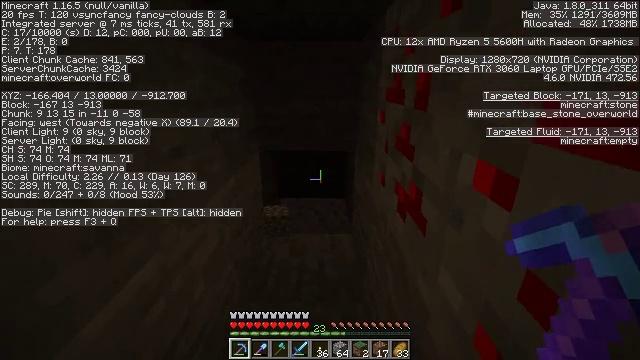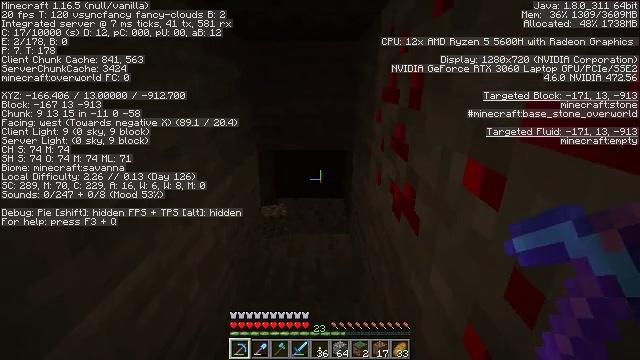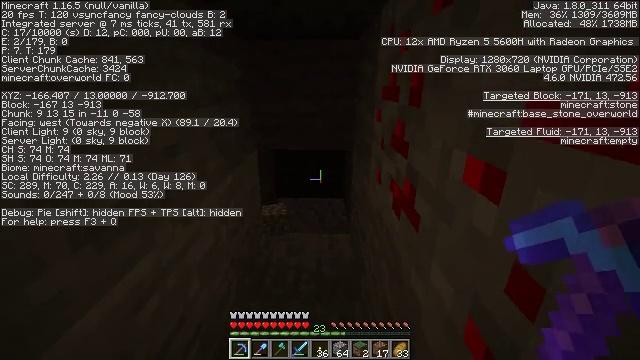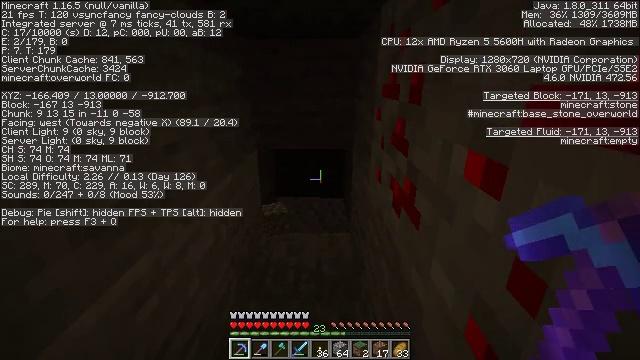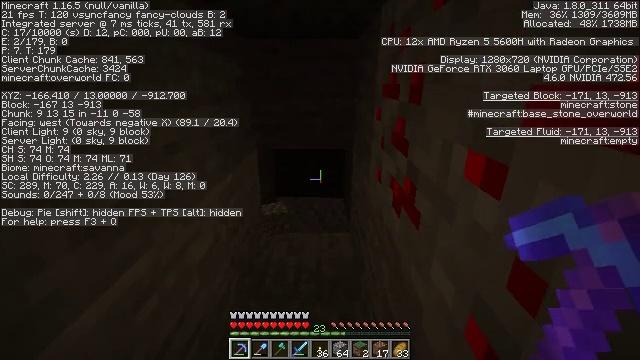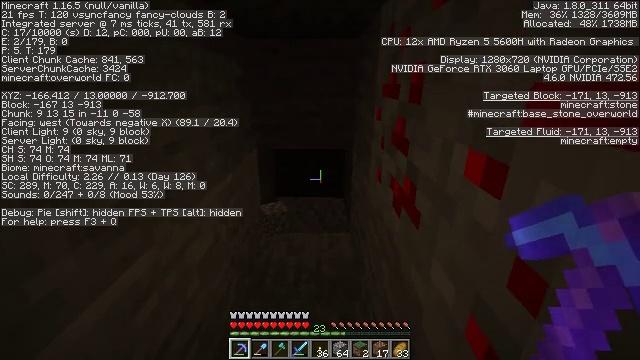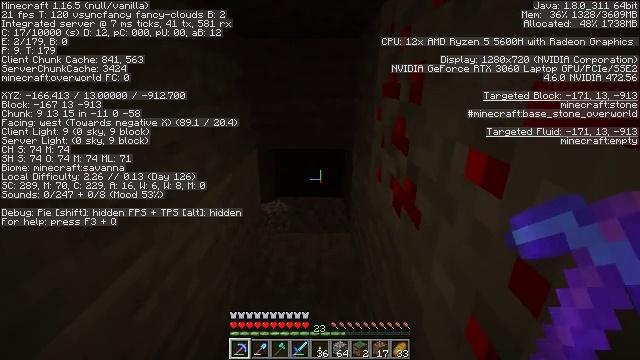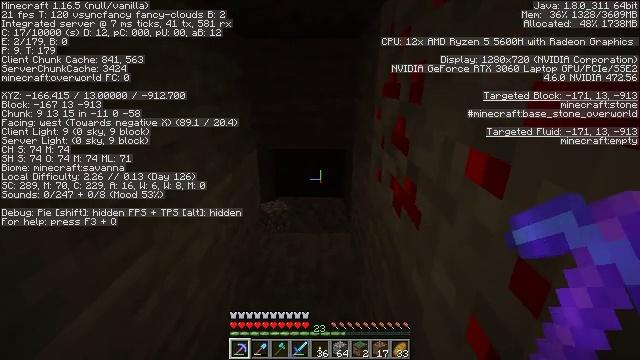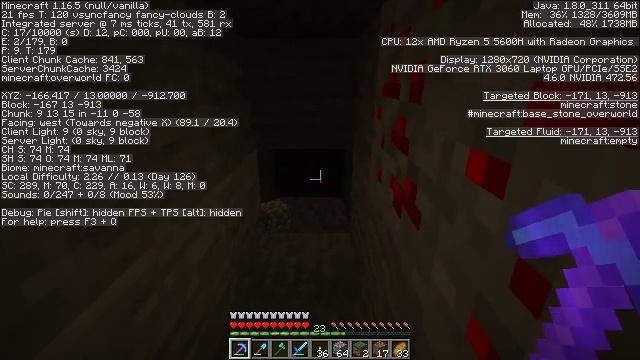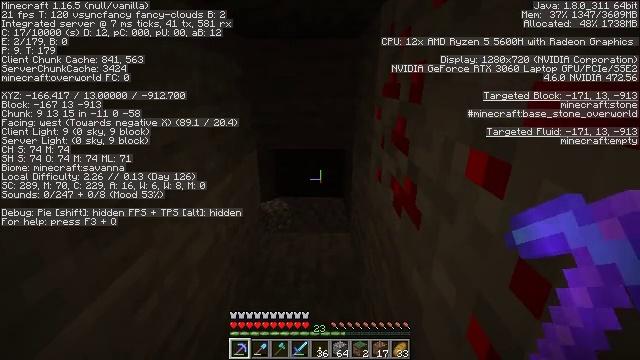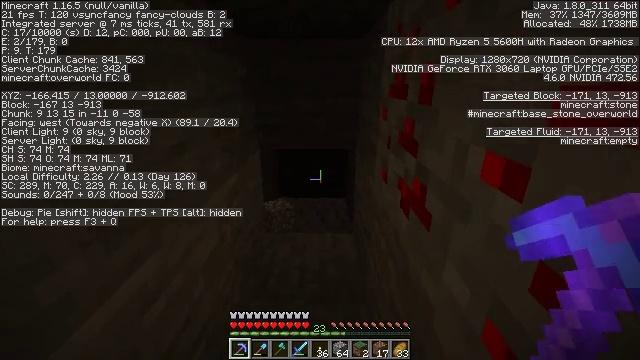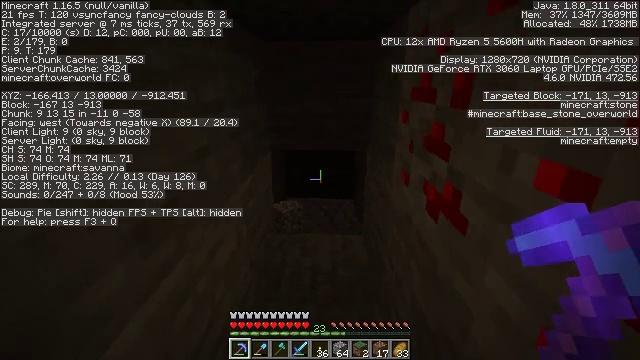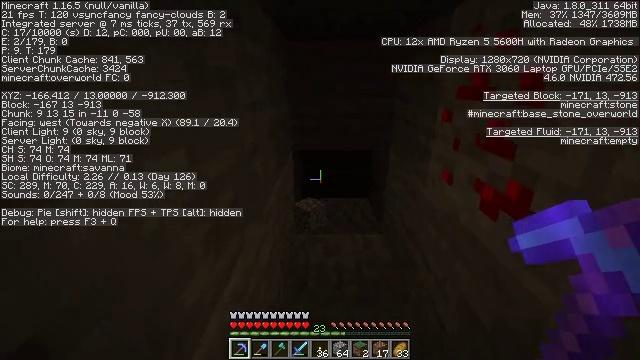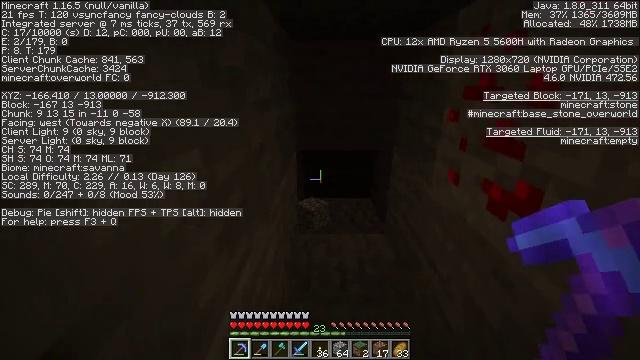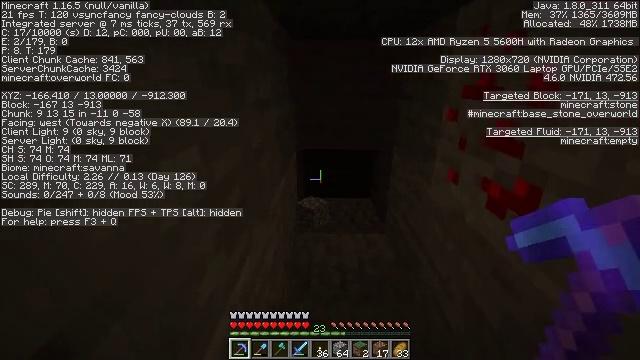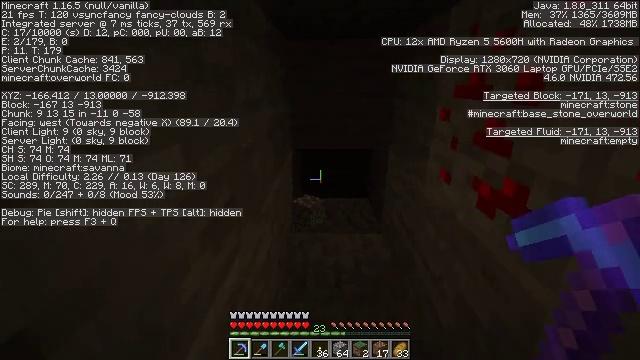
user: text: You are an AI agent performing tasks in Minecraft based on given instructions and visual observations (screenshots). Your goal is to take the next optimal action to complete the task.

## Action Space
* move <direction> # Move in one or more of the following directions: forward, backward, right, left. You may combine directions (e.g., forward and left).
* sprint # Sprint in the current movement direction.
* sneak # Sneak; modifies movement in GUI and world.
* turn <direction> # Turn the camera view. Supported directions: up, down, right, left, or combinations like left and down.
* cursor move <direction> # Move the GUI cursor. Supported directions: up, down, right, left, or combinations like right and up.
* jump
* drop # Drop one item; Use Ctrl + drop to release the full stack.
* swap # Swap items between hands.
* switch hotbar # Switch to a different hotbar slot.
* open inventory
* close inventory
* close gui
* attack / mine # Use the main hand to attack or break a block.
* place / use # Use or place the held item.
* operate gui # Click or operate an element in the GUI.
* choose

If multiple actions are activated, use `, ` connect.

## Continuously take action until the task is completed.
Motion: motion action
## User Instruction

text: Use a pickaxe to gather redstone ore.
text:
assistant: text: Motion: move right
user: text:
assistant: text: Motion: move right
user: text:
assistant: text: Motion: move right
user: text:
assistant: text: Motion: move right
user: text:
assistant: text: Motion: move right
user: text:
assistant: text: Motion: move right
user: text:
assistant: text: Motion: move right
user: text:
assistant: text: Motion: move right
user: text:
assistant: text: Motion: no_op
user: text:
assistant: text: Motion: move left
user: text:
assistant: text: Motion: move left
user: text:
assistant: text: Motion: move left
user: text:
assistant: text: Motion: move left
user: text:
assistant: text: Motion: move left
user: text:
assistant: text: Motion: move right
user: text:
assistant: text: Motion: move right
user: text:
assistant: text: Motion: move right
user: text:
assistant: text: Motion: move right
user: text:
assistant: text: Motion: move right
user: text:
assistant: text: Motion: move right
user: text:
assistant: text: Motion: move right
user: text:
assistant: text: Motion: move right
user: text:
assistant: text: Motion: move left
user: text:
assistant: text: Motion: move left
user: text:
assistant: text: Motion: move left
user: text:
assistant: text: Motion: move left
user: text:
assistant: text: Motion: move left
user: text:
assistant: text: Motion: move left
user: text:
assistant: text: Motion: move left
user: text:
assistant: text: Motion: move left